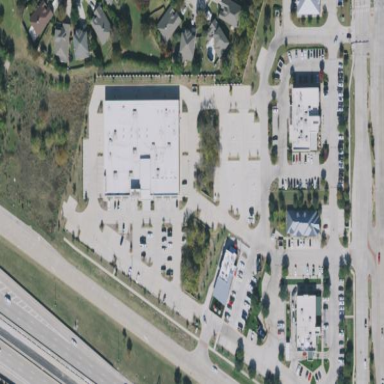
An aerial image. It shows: Retail area.